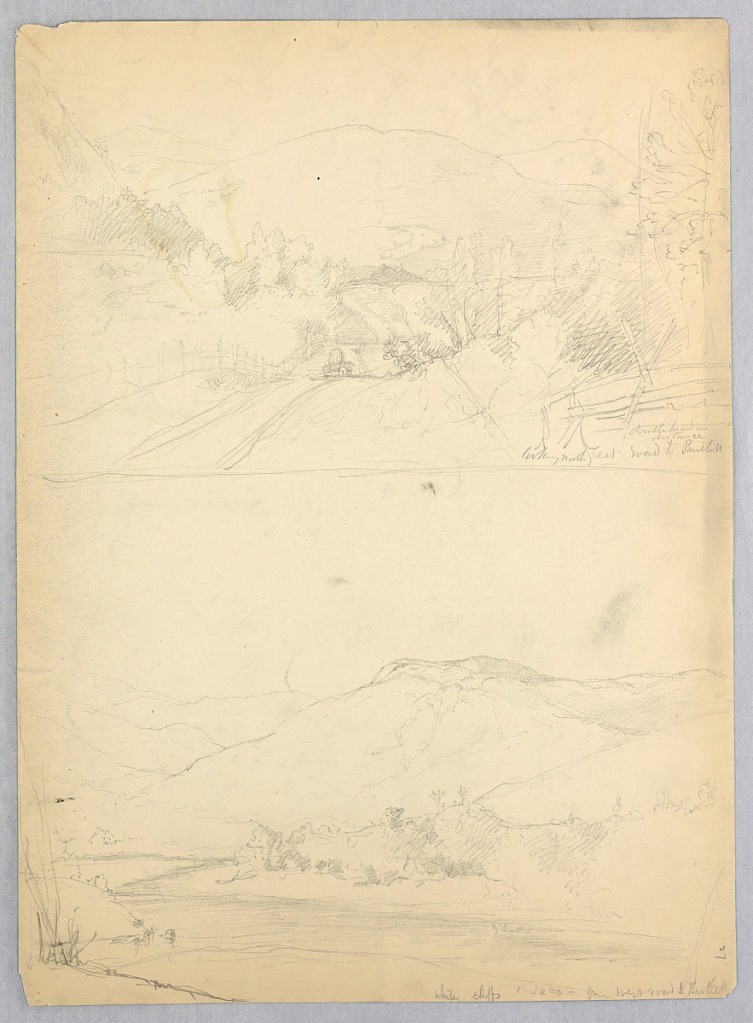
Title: Landscapes on Road to Bartlett, New Hampshire
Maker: Daniel Huntington, American, 1816–1906
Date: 1850-55
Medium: Graphite on paper
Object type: Drawing
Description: Two sketches of landscapes, one above the other. Above, coach on road at center, with banks at left and right with trees and wood fences, and Doublehead in distance. Below, white cliffs along the Saco River with mountains beyond, at left. Verso: Above, balancing boulder, with Mt. Kearsage beyond. Below, road at center, with trees left and right.